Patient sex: F
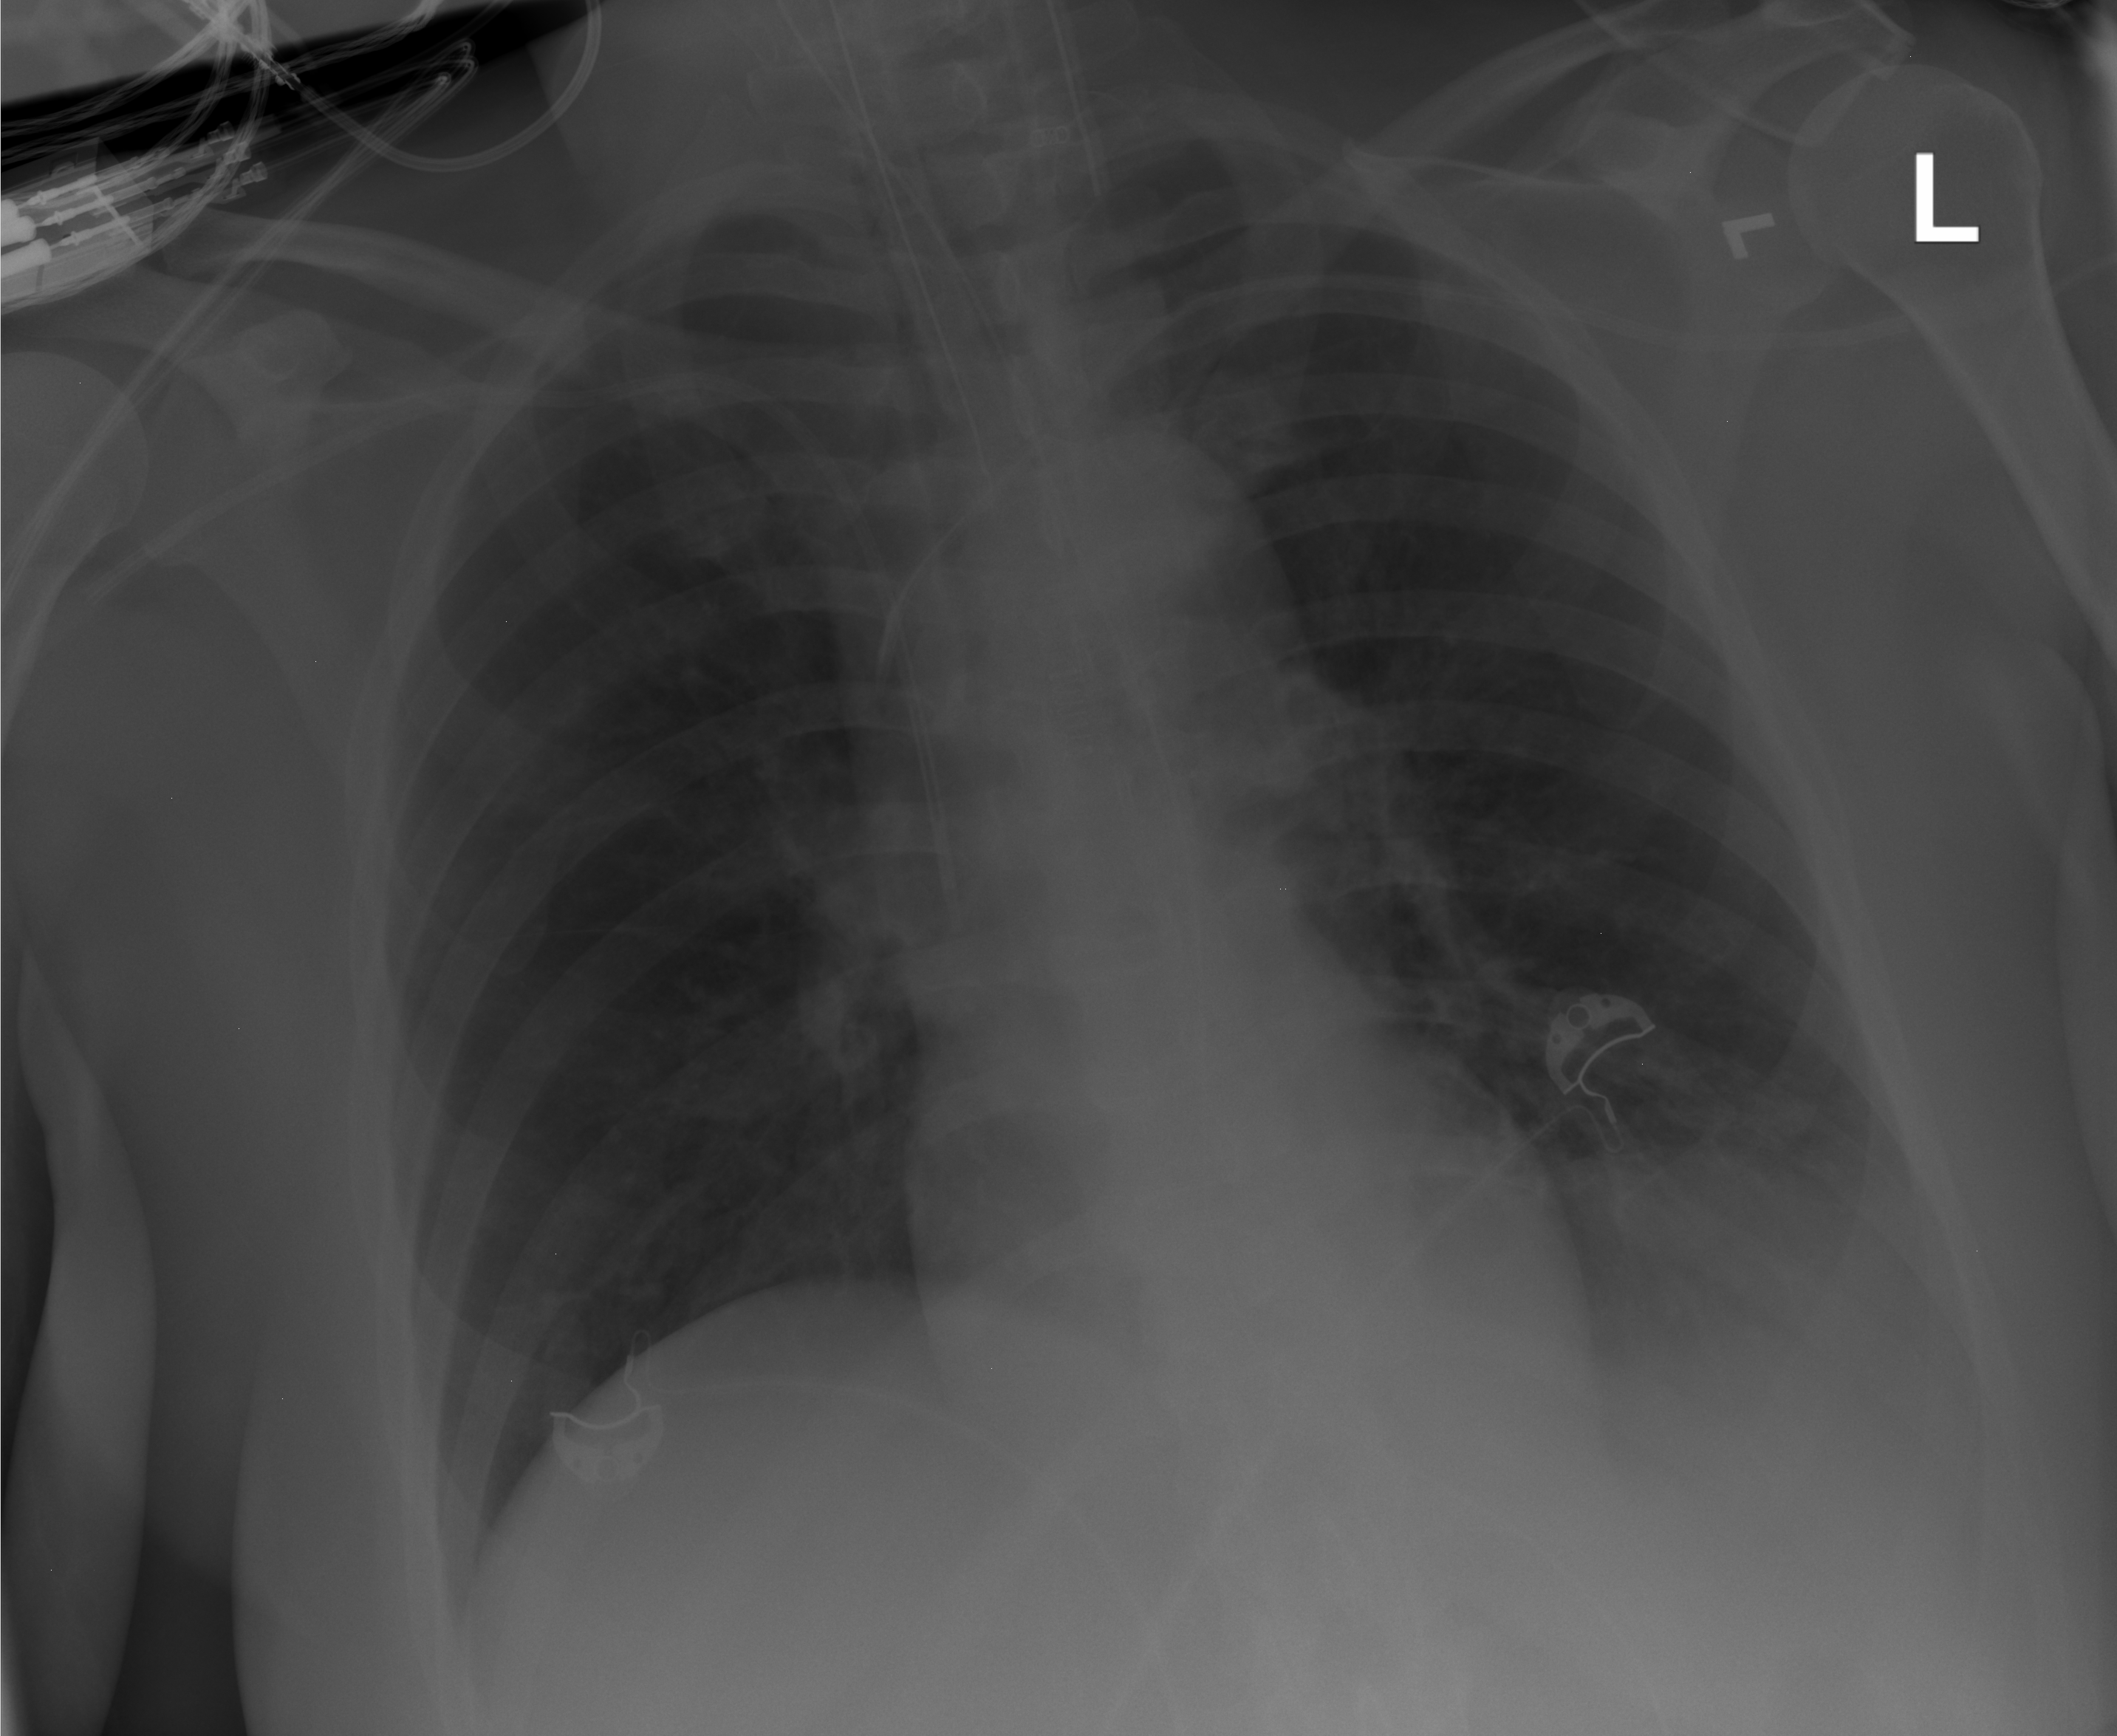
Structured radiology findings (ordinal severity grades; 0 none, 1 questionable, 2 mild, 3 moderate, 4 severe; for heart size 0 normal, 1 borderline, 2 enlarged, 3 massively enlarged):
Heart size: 0
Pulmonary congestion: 0
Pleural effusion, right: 0
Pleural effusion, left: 2
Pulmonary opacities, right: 0
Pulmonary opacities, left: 0
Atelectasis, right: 0
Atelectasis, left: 2